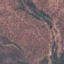
Land use / land cover class: HerbaceousVegetation